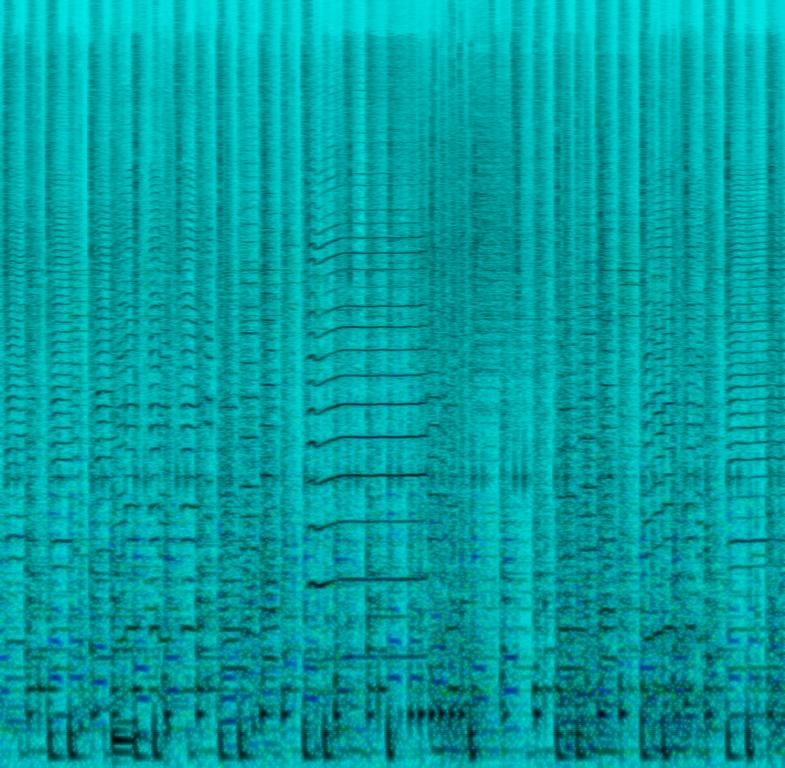
This is an afrobeat music piece. The melody is being played by a vibrant orchestra of brass sections with a saxophone lead, a keyboard, an electric guitar and a bass guitar. In the rhythmic background, there is an afrobeat acoustic drum beat played with numerous percussion instruments. The atmosphere is playful. The piece could be used in the soundtrack of an action-filled movie or TV series. It could also be used in the soundtrack of an action video game.